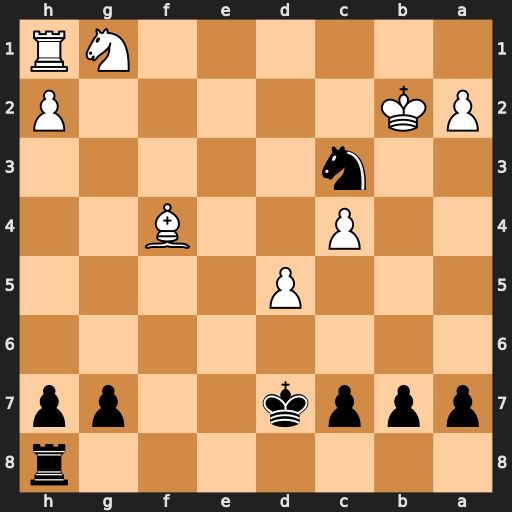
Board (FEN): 7r/pppk2pp/8/3P4/2P2B2/2n5/PK5P/6NR
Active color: b
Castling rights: -
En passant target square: -
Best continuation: Nd1+ Kc2 Nf2 Be3 Nxh1